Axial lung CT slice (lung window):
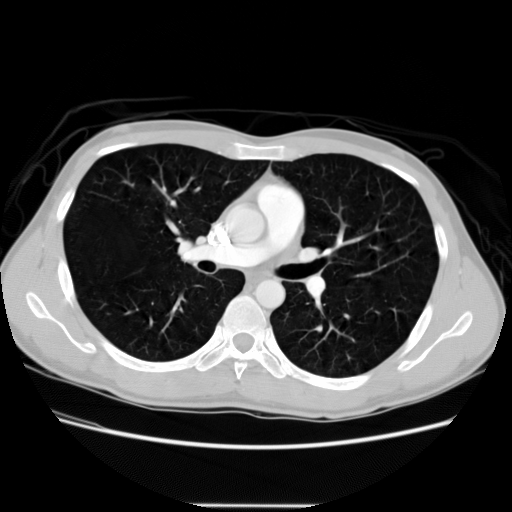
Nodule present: no